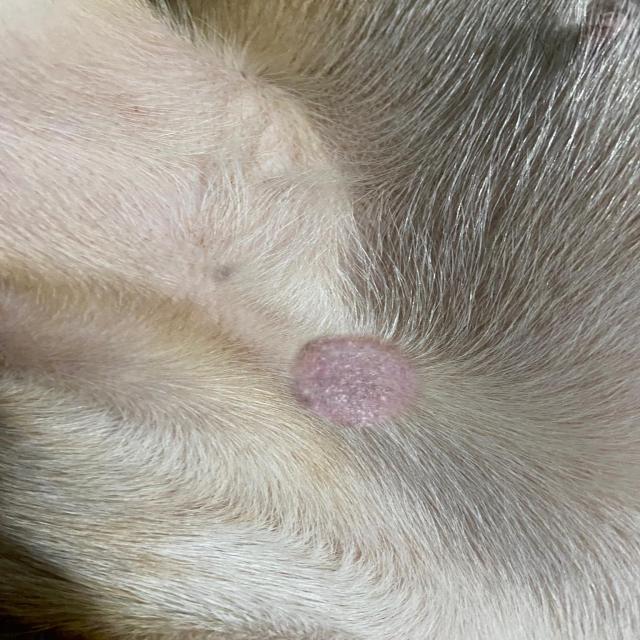
Canine ringworm (Dermatophytosis) — fungal infection caused by Microsporum or Trichophyton. Presents with circular alopecia, scaling, crusting, and broken hairs.